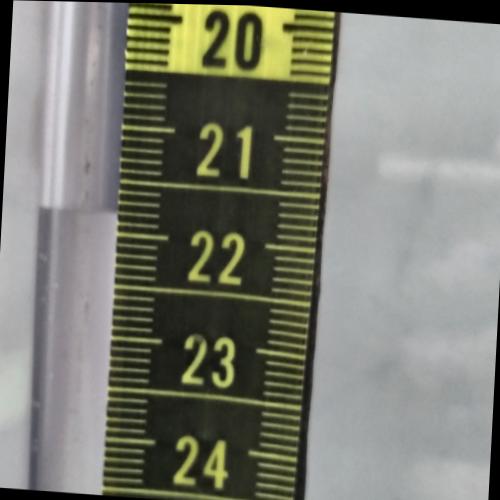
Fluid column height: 21.8 cm